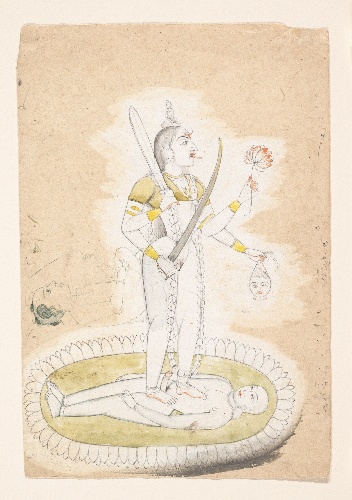
Date: ca. 1800
Object type: Painting
Classification: Paintings
Medium: Ink heightened with color on paper
Culture: India (Punjab Hills, Kangra?)
Dimensions: Overall: 8 1/8 x 5 1/2 in. (20.6 x 14 cm)
Department: Asian Art
Credit line: Gift of Subhash Kapoor, 1996
Accession year: 1996
Repository: Metropolitan Museum of Art, New York, NY
Tags: Swords|Boys|Goddess|Heads